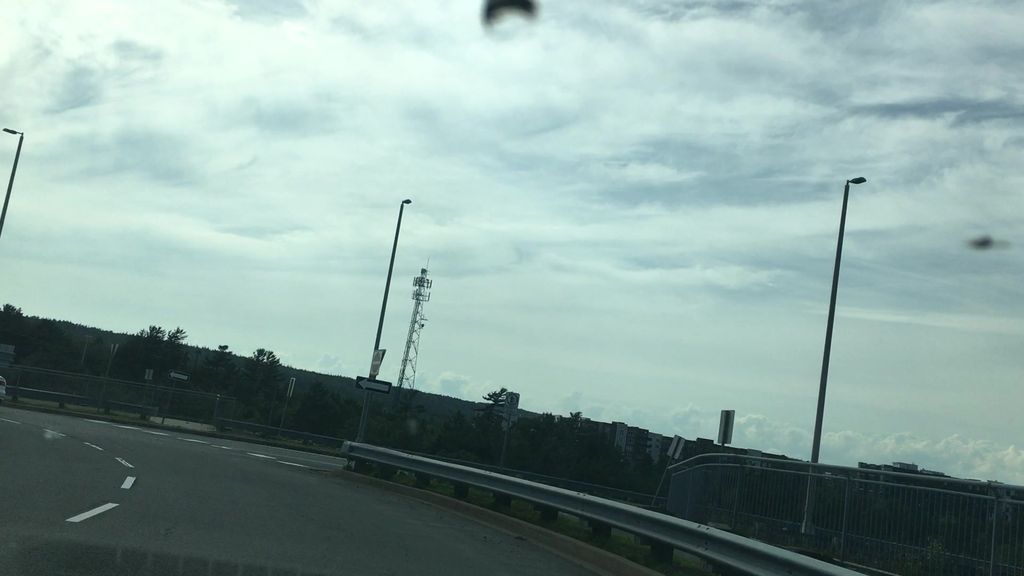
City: halifax